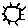
Label: sun